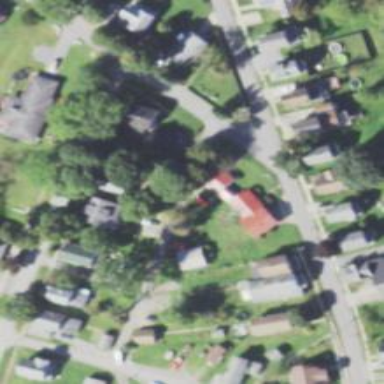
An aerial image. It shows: Alley classified as service road.